Field crop: maize
Growth stage: 1
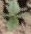
Species: datura